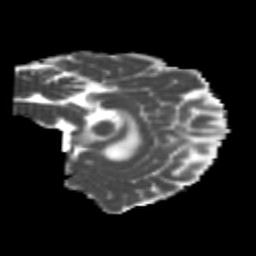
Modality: MD
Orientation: sagittal
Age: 24
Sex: female
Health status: healthy
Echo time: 0.074 s